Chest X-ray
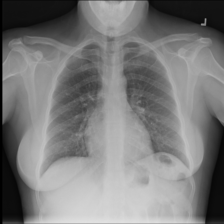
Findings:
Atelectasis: negative
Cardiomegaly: negative
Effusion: negative
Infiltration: negative
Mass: negative
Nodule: negative
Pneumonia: negative
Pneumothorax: negative
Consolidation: negative
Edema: negative
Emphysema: negative
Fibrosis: negative
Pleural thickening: negative
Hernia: negative